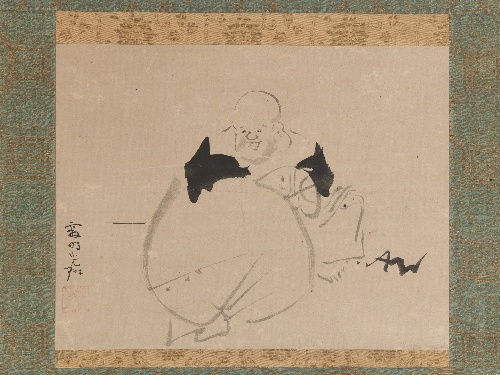
Artist: Ogata Kōrin
Artist bio: Japanese, 1658–1716
Date: after 1704
Object type: Hanging scroll
Classification: Paintings
Medium: Hanging scroll; ink on paper
Culture: Japan
Period: Edo period (1615–1868)
Dimensions: Image: 11 1/4 × 14 1/2 in. (28.5 × 36.8 cm)
Overall with mounting: 41 3/4 × 19 9/16 in. (106 × 49.7 cm)
Overall with knobs: 41 3/4 in. × 21 5/8 in. (106 × 54.9 cm)
Department: Asian Art
Credit line: Mary Griggs Burke Collection, Gift of the Mary and Jackson Burke Foundation, 2015
Accession year: 2015
Repository: Metropolitan Museum of Art, New York, NY